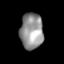
Tissue: skin
Cell type: Others
Senescence score: 0.7276
Nuclear area (px): 808
Mean DAPI intensity: 147.984